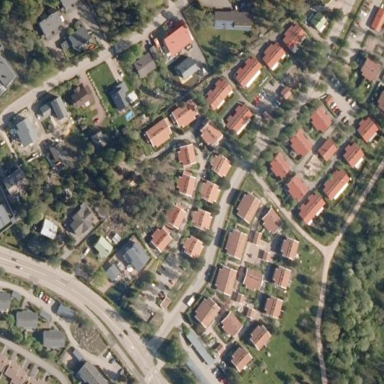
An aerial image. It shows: Residential area.